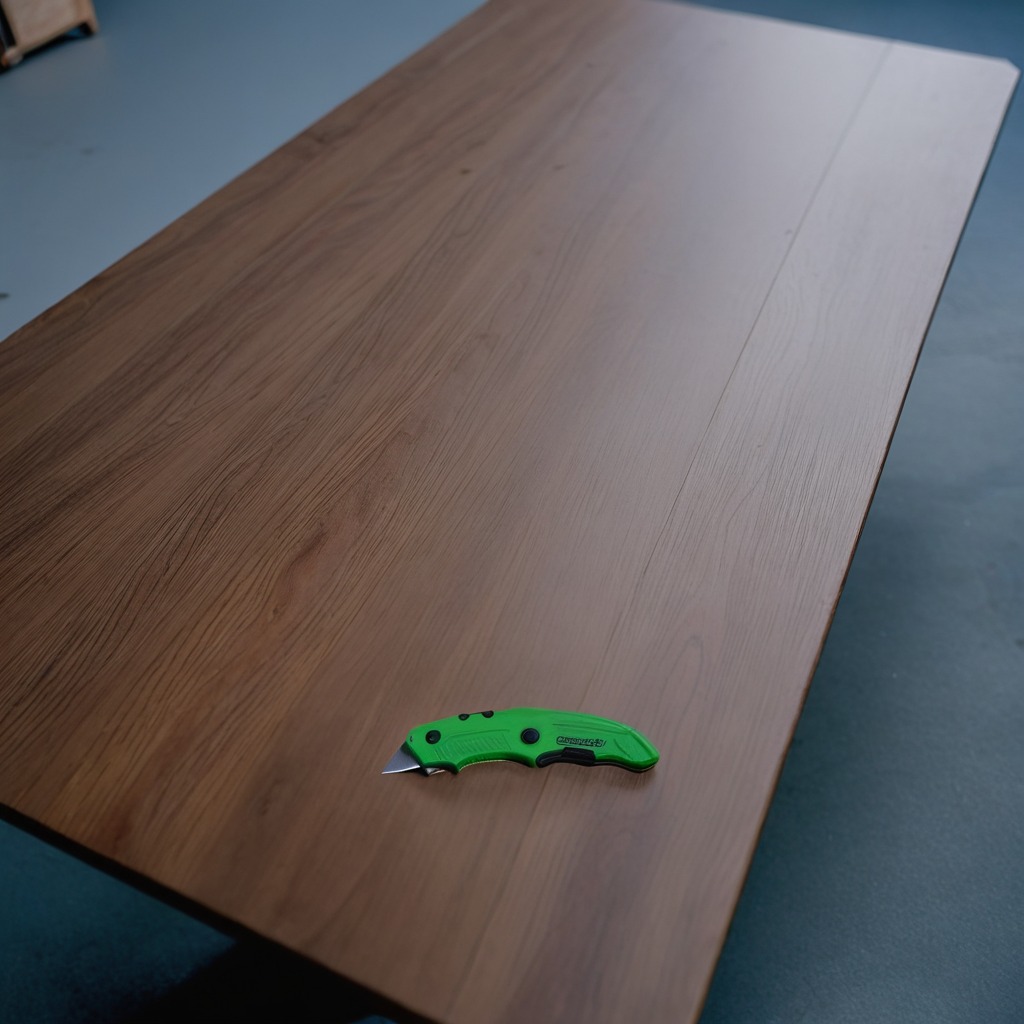
A utility knife is lying on the table.